Interaction volume radius: 5 \u00c5
Interaction volume height: 15 \u00c5
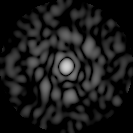
Disorder parameter: 0.8377